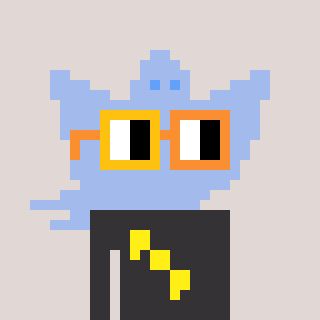
a pixel art character with square yellow and orange glasses, a ghost-B-shaped head and a grayscale-colored body on a warm background